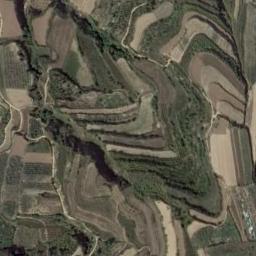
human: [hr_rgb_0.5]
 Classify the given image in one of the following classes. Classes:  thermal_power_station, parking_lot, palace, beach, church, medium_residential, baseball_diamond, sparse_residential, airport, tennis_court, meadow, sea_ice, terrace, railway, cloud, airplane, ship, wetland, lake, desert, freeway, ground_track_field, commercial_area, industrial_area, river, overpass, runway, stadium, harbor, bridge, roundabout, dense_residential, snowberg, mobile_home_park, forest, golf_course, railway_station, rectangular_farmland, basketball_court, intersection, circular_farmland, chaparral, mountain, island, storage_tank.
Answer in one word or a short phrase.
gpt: terrace